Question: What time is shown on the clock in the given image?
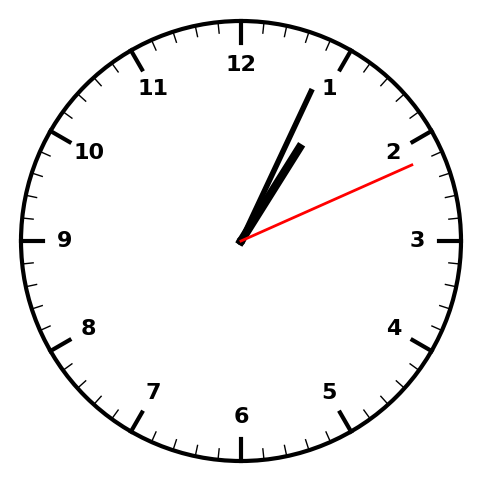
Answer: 01:04:11